You are looking at the wavelet scalogram of a bearing's acceleration signal. Classify the bearing condition as one of: normal, inner_race, outer_race, ball.
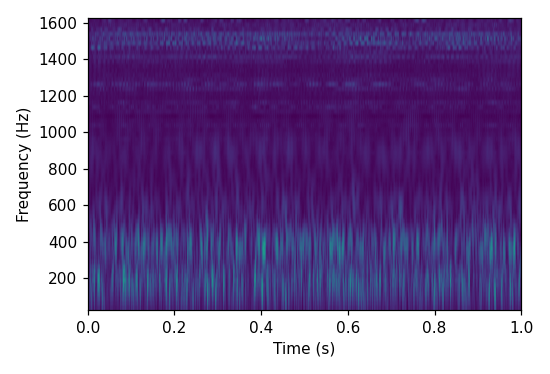
Answer: ball